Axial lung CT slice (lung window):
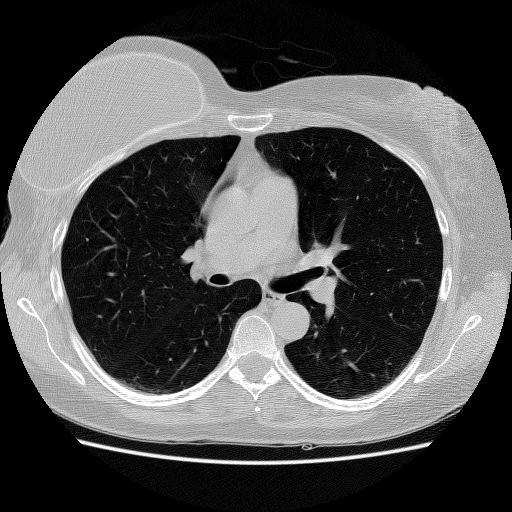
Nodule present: no